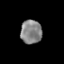
Tissue: skin
Cell type: Epithelial cells
Senescence score: 0.2801
Nuclear area (px): 491
Mean DAPI intensity: 133.599